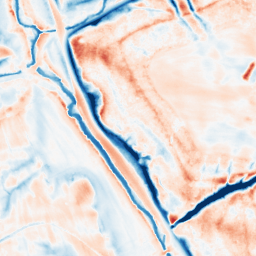
Category: edge_preserving
Decomposition family: guided
Decomposition parameters: radius: 8
eps: 0.01
Upsampling method: linear_exact
Upsampling parameters: scale: 2
Upsampling scale: 2